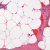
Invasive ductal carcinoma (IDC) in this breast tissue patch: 0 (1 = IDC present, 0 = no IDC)